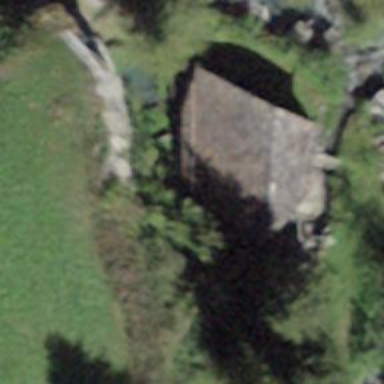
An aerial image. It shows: Captivating attraction: building that is man-made watermill.